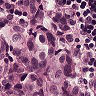
Metastatic tissue present: yes